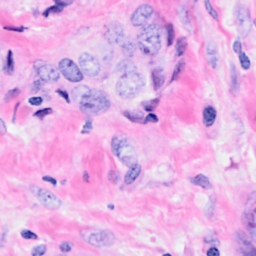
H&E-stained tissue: Breast